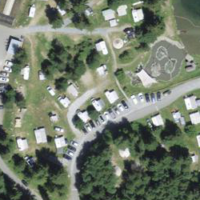
EUNIS habitat code: 53
Species observed at this site:
Aporia crataegi